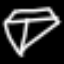
Label: diamond